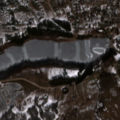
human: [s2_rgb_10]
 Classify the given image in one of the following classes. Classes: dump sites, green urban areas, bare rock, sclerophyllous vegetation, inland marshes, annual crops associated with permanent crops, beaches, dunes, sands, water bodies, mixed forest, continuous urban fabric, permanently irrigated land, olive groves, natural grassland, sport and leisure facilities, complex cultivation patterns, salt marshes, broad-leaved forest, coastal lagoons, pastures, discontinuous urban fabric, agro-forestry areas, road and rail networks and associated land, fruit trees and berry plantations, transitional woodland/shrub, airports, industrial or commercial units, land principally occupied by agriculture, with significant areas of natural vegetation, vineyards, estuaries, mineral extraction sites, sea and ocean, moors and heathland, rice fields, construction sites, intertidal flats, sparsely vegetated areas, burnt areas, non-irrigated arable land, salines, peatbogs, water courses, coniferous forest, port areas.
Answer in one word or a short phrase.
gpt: discontinuous urban fabric, non-irrigated arable land, pastures, complex cultivation patterns, land principally occupied by agriculture, with significant areas of natural vegetation, broad-leaved forest, mixed forest, water bodies